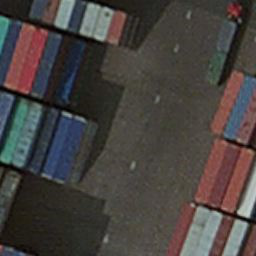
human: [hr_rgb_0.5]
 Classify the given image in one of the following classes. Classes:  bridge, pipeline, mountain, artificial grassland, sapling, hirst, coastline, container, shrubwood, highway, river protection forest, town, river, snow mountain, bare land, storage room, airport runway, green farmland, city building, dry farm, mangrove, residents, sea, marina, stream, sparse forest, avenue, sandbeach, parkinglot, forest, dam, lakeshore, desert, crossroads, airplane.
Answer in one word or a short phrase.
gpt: container